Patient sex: M
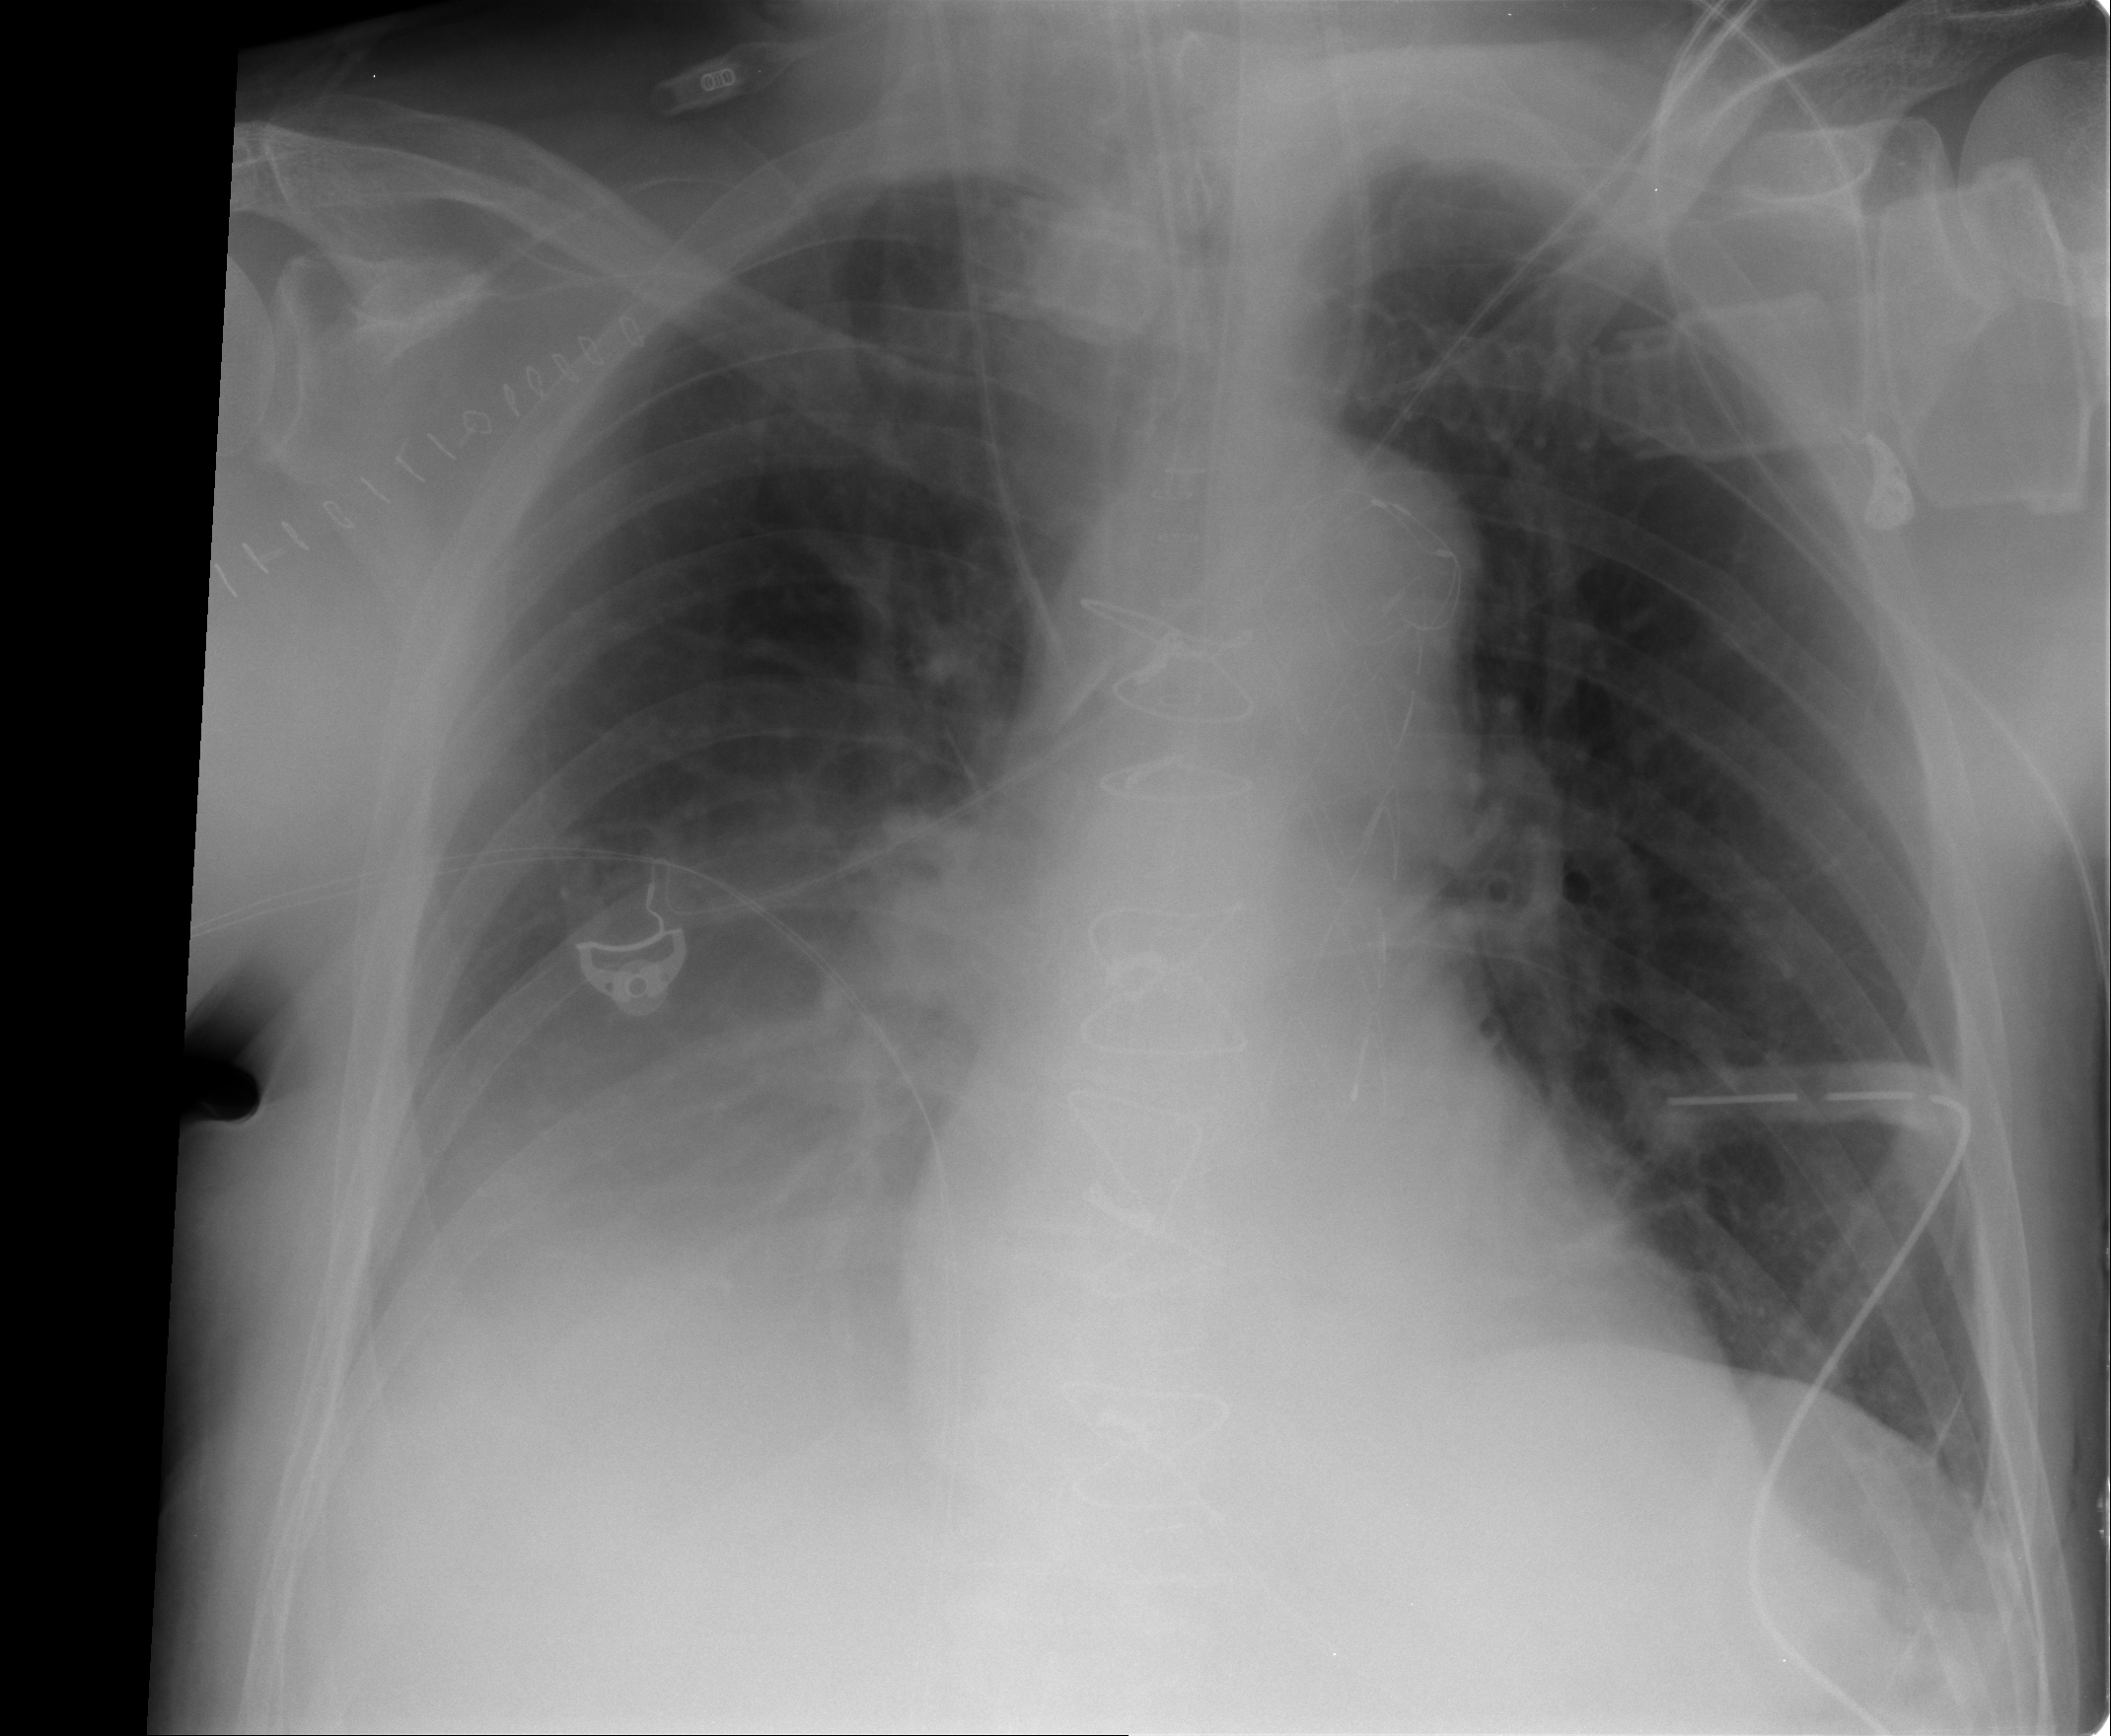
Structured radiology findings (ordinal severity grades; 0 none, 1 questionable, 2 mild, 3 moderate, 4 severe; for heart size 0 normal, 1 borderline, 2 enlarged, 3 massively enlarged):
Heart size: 0
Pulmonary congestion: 2
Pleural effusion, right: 2
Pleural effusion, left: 0
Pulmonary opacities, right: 0
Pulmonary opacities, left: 0
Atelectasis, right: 2
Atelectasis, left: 0